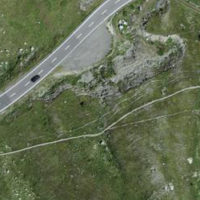
EUNIS habitat code: 31
Species observed at this site:
Miramella alpina
Phleum alpinum
Pinguicula alpina
Pinguicula vulgaris
Turdus torquatus
Micranthes stellaris
Omocestus viridulus
Rana arvalis
Agriades glandon
Dactylorhiza viridis
Campanula scheuchzeri
Rana temporaria
Pieris brassicae